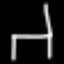
Label: chair